已知 \(P(x_0,y_0)\) 为圆 \(C:(x-t)^2+(y-s)^2=r^2(r>0)\) 上的任意一点，当 \(a \neq b\) 时，\(|x_0-y_0+a|+|x_0-y_0+b|\) 的值与 \(x_0,y_0\) 无关，下列结论正确的是 \underline{\quad\quad\quad}。
\begin{enumerate}
    \item 当 \(|a-b|=2\sqrt{2}r\) 时，点 \((t,s)\) 的轨迹是一条直线；
    \item 当 \(|a-b|=2\sqrt{2}r\) 时，有 \(r\) 的最大值为 1；
    \item 当 \(r=\sqrt{2},b=2\) 时，\(a\) 的取值范围 \(a \ge 6\)。
\end{enumerate}
【解答】
【答案】\({(1)(2)}\)

【分析】根据点到直线的距离公式、两平行直线间的距离公式、直线与圆的位置关系等知识进行分析，从而确定正确答案。

【详解】
\[
|x_0-y_0+a|+|x_0-y_0+b|=\sqrt{2}\left(\frac{|x_0-y_0+a|}{\sqrt{2}}+\frac{|x_0-y_0+b|}{\sqrt{2}}\right),
\]
其中 \(\frac{|x_0-y_0+a|}{\sqrt{2}}\) 表示 \((x_0,y_0)\) 到直线 \(l_1: x-y+a=0\) 的距离，

\(\frac{|x_0-y_0+b|}{\sqrt{2}}\) 表示 \((x_0,y_0)\) 到直线 \(l_2: x-y+b=0\) 的距离，

直线 \(x-y+a=0\) 与直线 \(x-y+b=0\) 平行。

依题意，当直线 \(a \neq b\) 时，\(|x_0-y_0+a|+|x_0-y_0+b|=\sqrt{2}\left(\frac{|x_0-y_0+a|}{\sqrt{2}}-\frac{|x_0-y_0+b|}{\sqrt{2}}\right)\) 的值与 \(x_0,y_0\) 无关，

所以 \(P(x_0,y_0)\) 到直线 \(x-y+a=0\) 与直线 \(x-y+b=0\) 的距离的和的 \(\sqrt{2}\) 倍为定值，

也即 \(P(x_0,y_0)\) 到直线 \(x-y+a=0\) 与直线 \(x-y+b=0\) 的距离的和为定值。

由于 \(P(x_0,y_0)\) 为圆 \(C:(x-t)^2+(y-s)^2=r^2(r>0)\) 上的任意一点，

所以圆 \(C\) 在两平行直线 \(x-y+a=0\) 与 \(x-y+b=0\) 之间。

直线 \(x-y+a=0\) 与 \(x-y+b=0\) 直线的距离为 \(\frac{|a-b|}{\sqrt{2}}\)。

（1）当 \(|a-b|=2\sqrt{2}r\) 时，\(\frac{|a-b|}{\sqrt{2}}=\frac{2\sqrt{2}r}{\sqrt{2}}=2r\)，

即圆 \(C\) 与直线 \(l_1,l_2\) 相切，所以圆心 \((t,s)\) 的轨迹是一条直线 \(l\)，

\(l\) 与 \(l_1,l_2\) 平行，且 \(l\) 与 \(l_1\) 和 \(l_2\) 的距离相等，所以（1）正确。

（2）当 \(|a-b|=2\sqrt{2}r\) 时，\(\frac{|a-b|}{\sqrt{2}}=\frac{2\sqrt{2}r}{\sqrt{2}}=2\)，

所以圆 \(C\) 的直径 \(2r \le 2,r \le 1\)，所以有 \(r\) 的最大值为 1，所以（2）正确。

（3）当 \(r=\sqrt{2},b=2\) 时，由 \(\frac{|a-b|}{\sqrt{2}} \ge 2r\) 得 \(\frac{|a-2|}{\sqrt{2}} \ge 2\sqrt{2}\)，

\(|a-2| \ge 4\)，所以 \(a-2 \le -4\) 或 \(a-2 \ge 4\)，

解得 \(a \le -2\) 或 \(a \ge 6\)，所以（3）错误。

故答案为：\({(1)(2)}\)。

【点睛】关键点点睛：本题解题关键点是化归与转化的数学思想方法，即将 \(|x_0-y_0+a|+|x_0-y_0+b|\)，转化为点到直线的距离问题来进行求解，熟练掌握、运用点到直线的距离公式、两平行直线间的距离、直线与圆的位置关系，是解题的突破口。
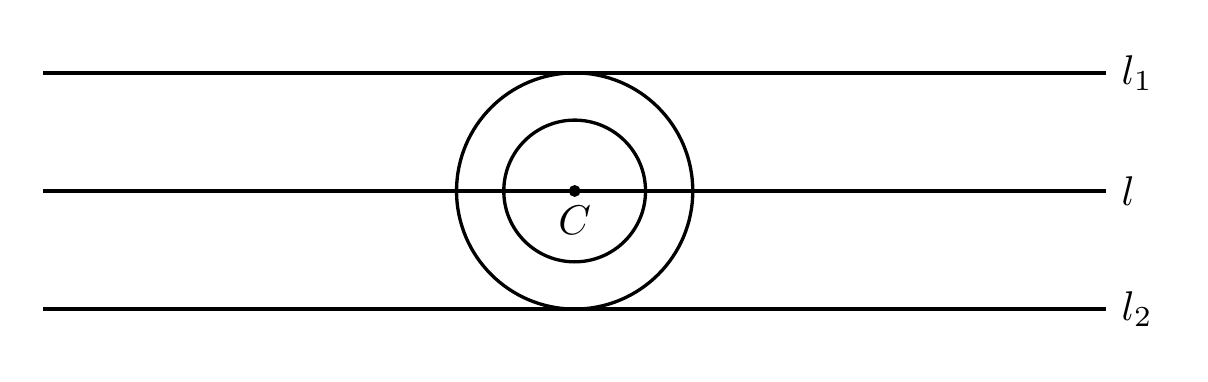